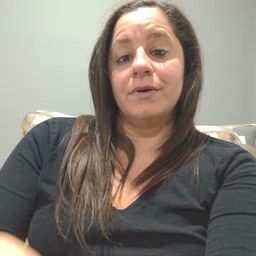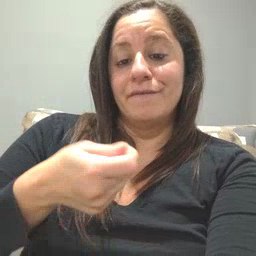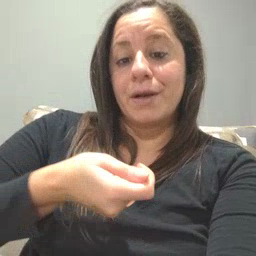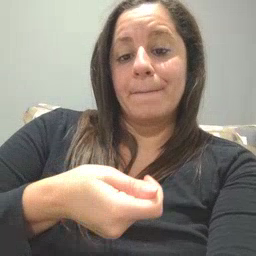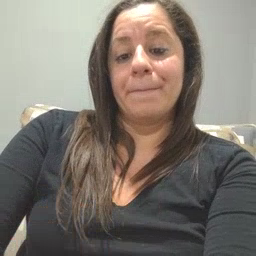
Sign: vacuum